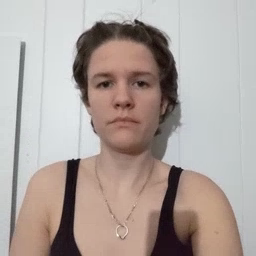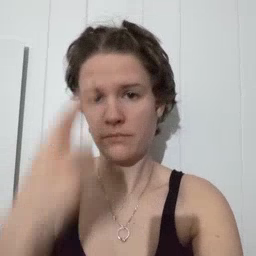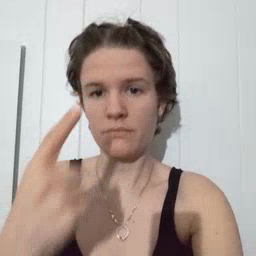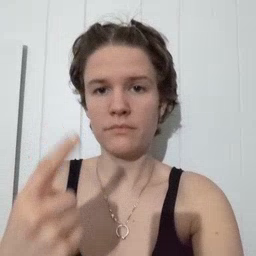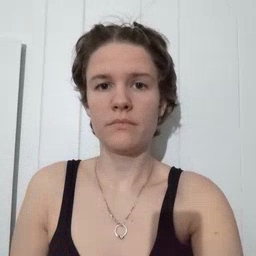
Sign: penny